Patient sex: M
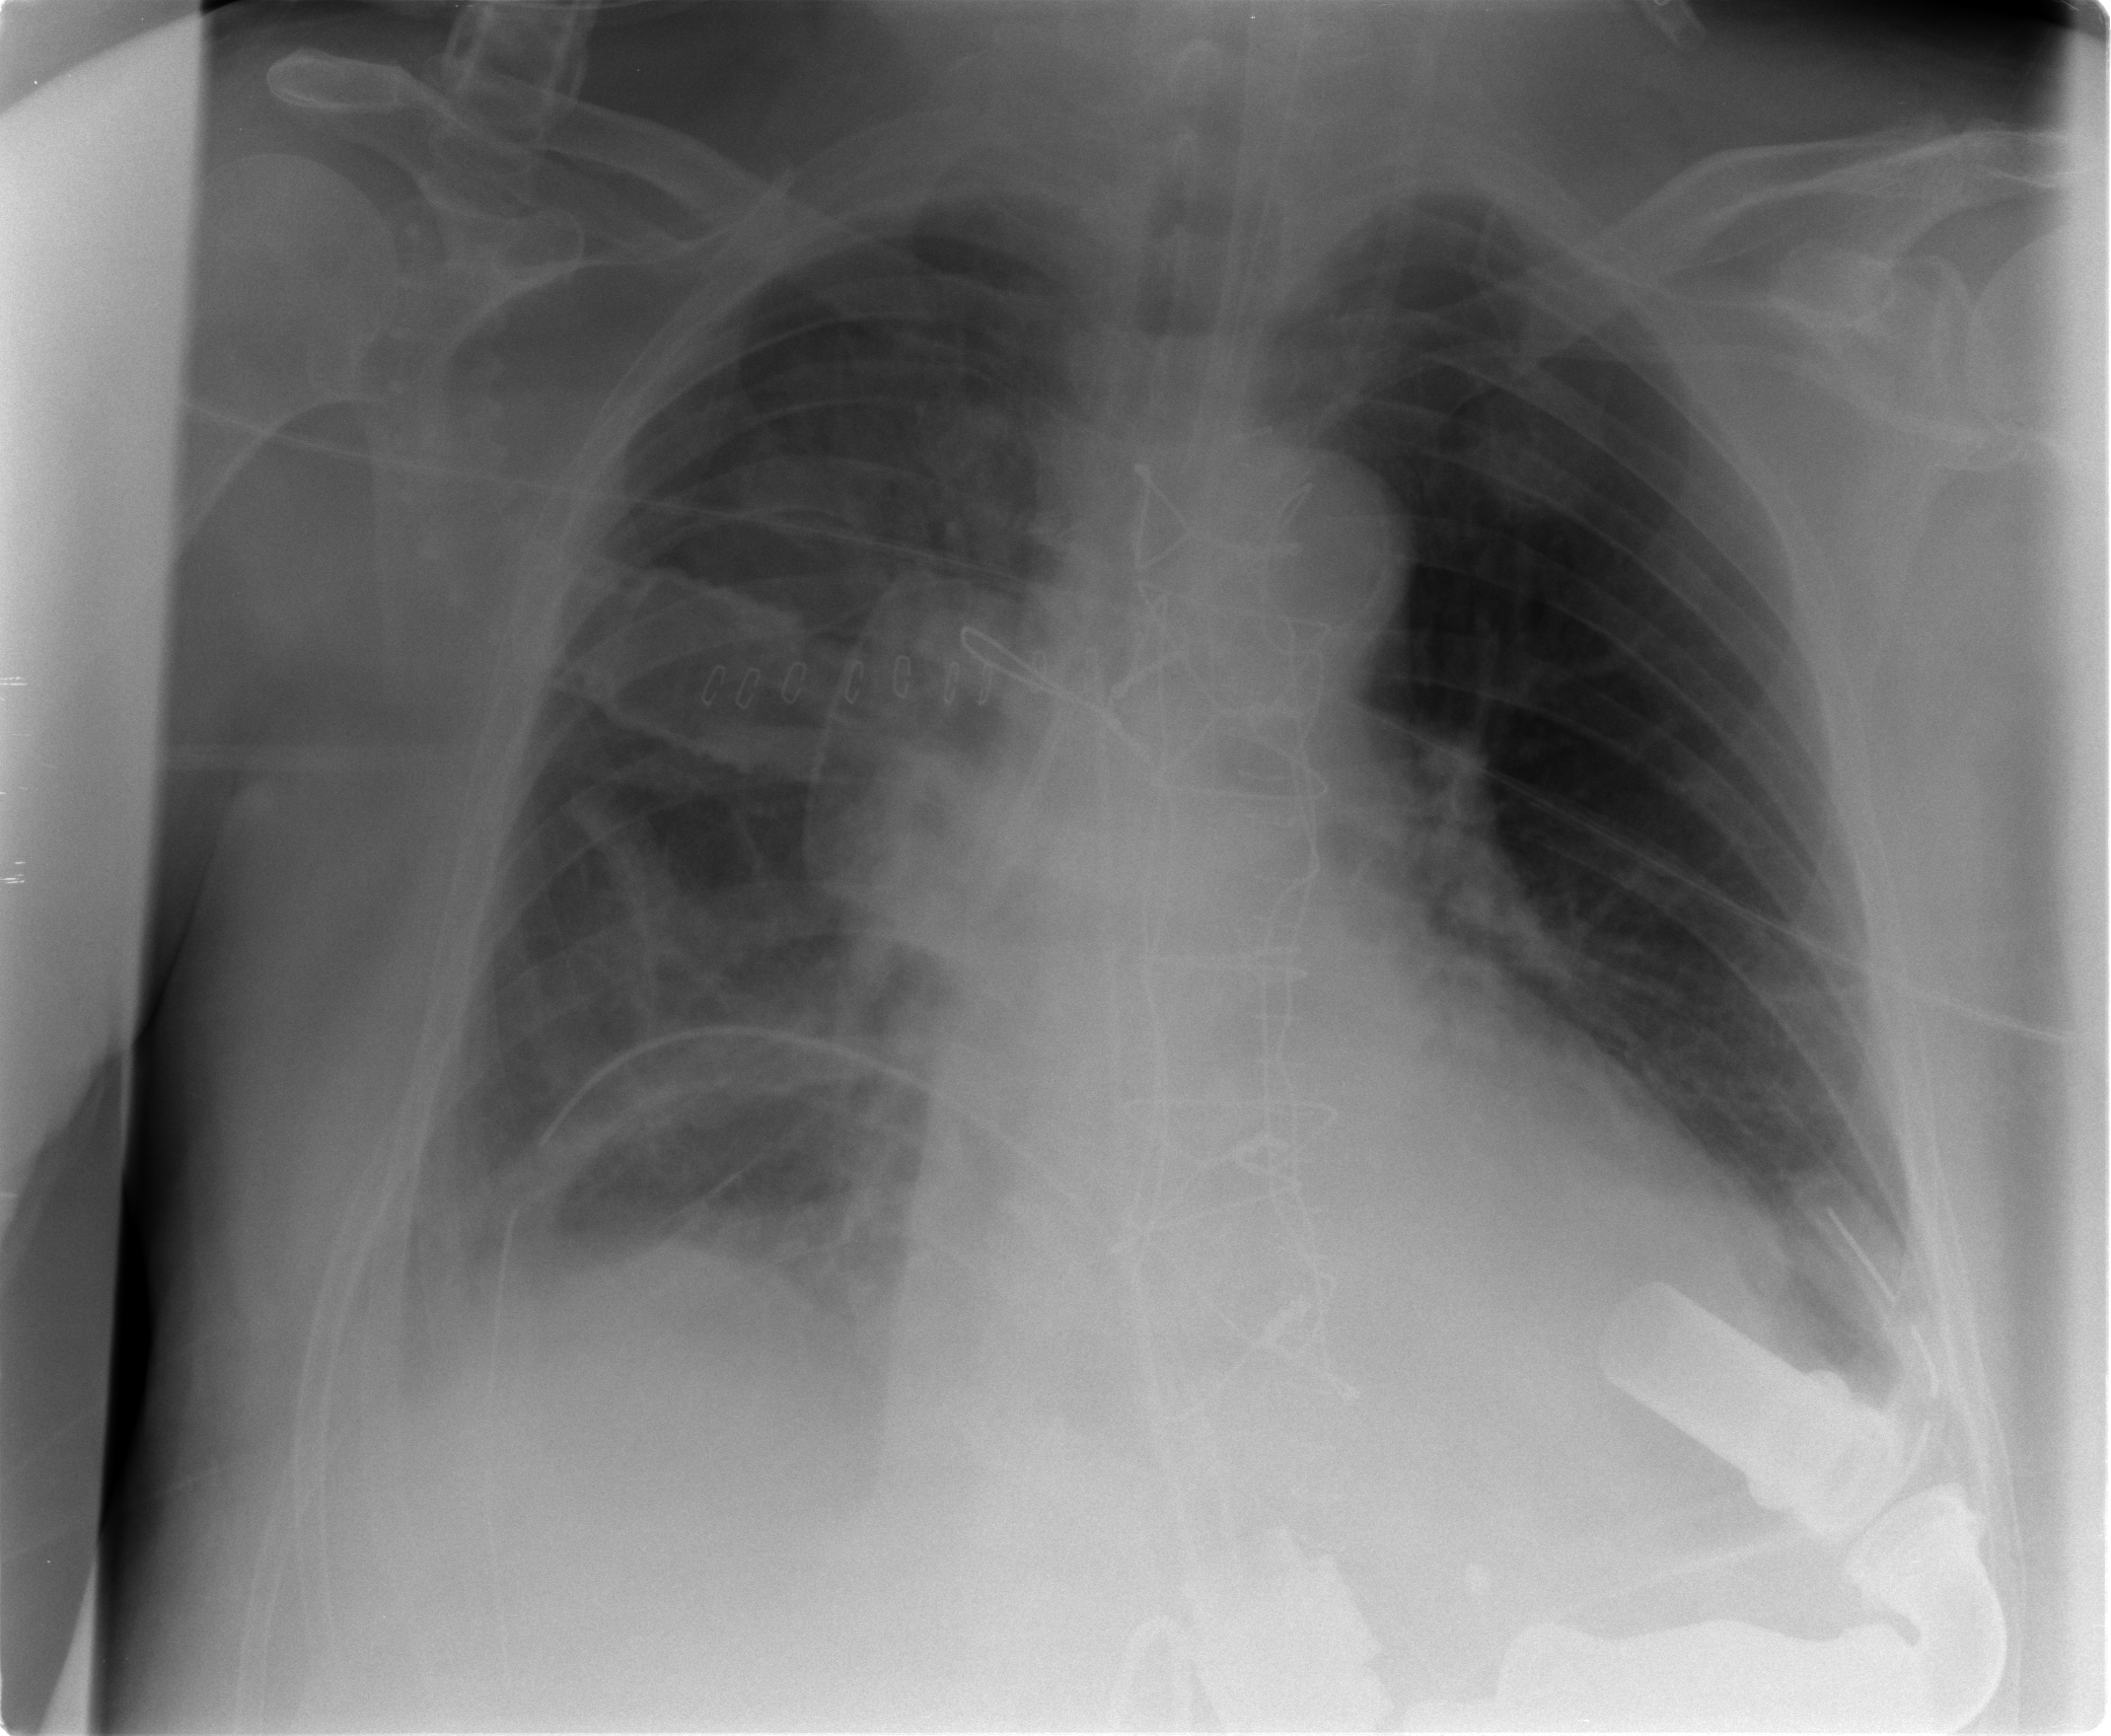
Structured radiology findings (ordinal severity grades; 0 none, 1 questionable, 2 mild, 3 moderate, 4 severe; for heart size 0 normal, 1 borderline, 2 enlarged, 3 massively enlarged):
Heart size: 2
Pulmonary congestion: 0
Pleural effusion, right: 1
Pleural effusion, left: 2
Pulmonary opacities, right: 0
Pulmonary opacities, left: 0
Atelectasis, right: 2
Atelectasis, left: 0